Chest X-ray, PA view. Patient: 34 years old, sex M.
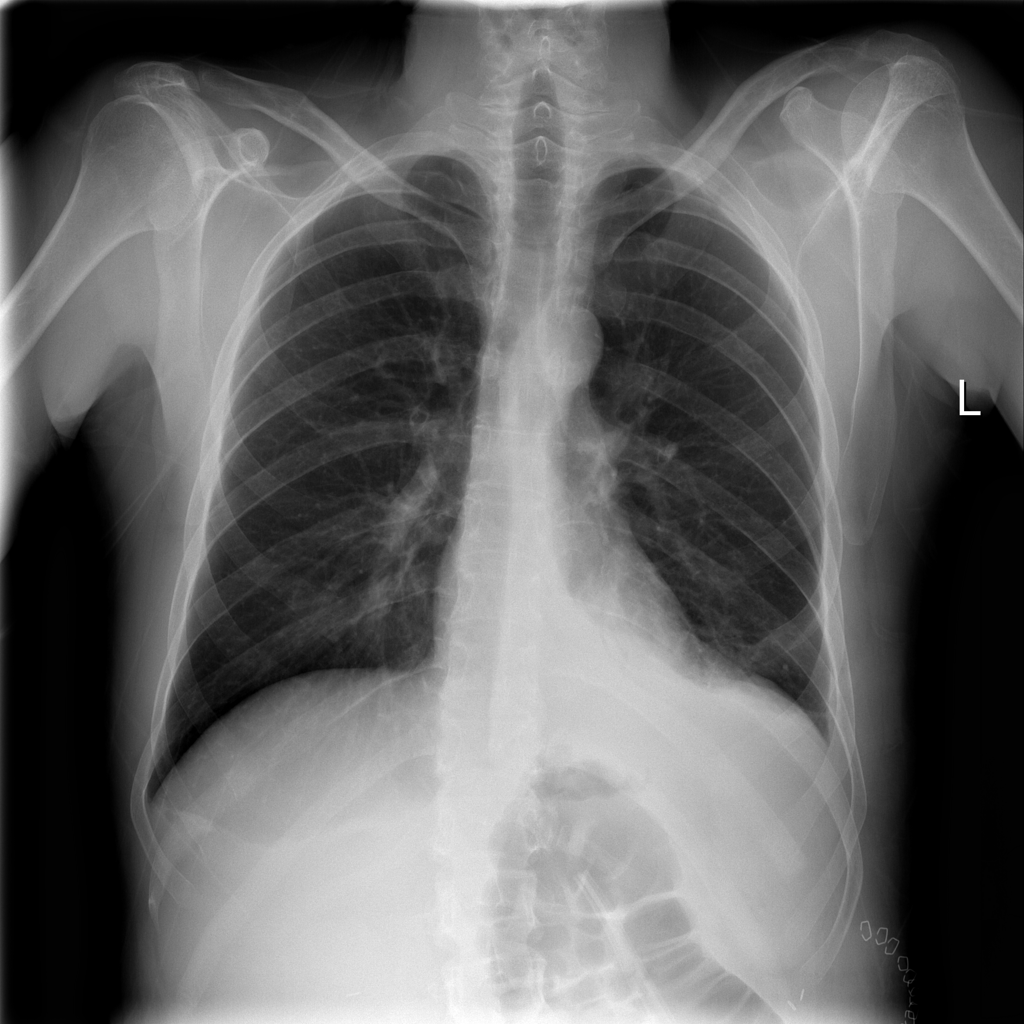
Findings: Atelectasis, Effusion